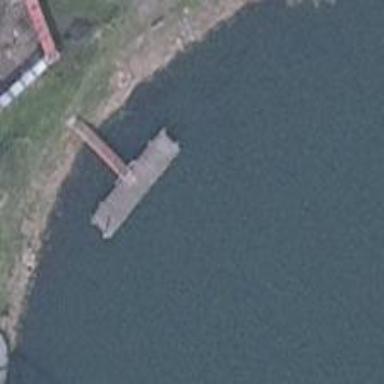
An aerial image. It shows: Man-made pier.